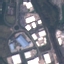
Land use / land cover: Industrial